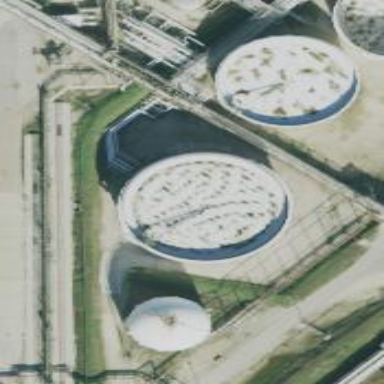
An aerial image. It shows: Storage tank building.